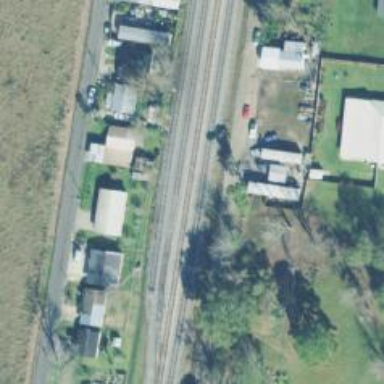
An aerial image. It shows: Railway siding with rails.